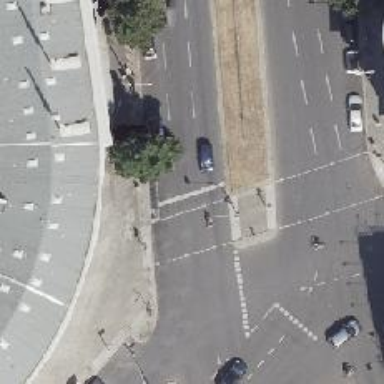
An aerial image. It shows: Road with traffic signals.